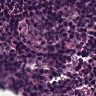
Metastatic tissue present: no